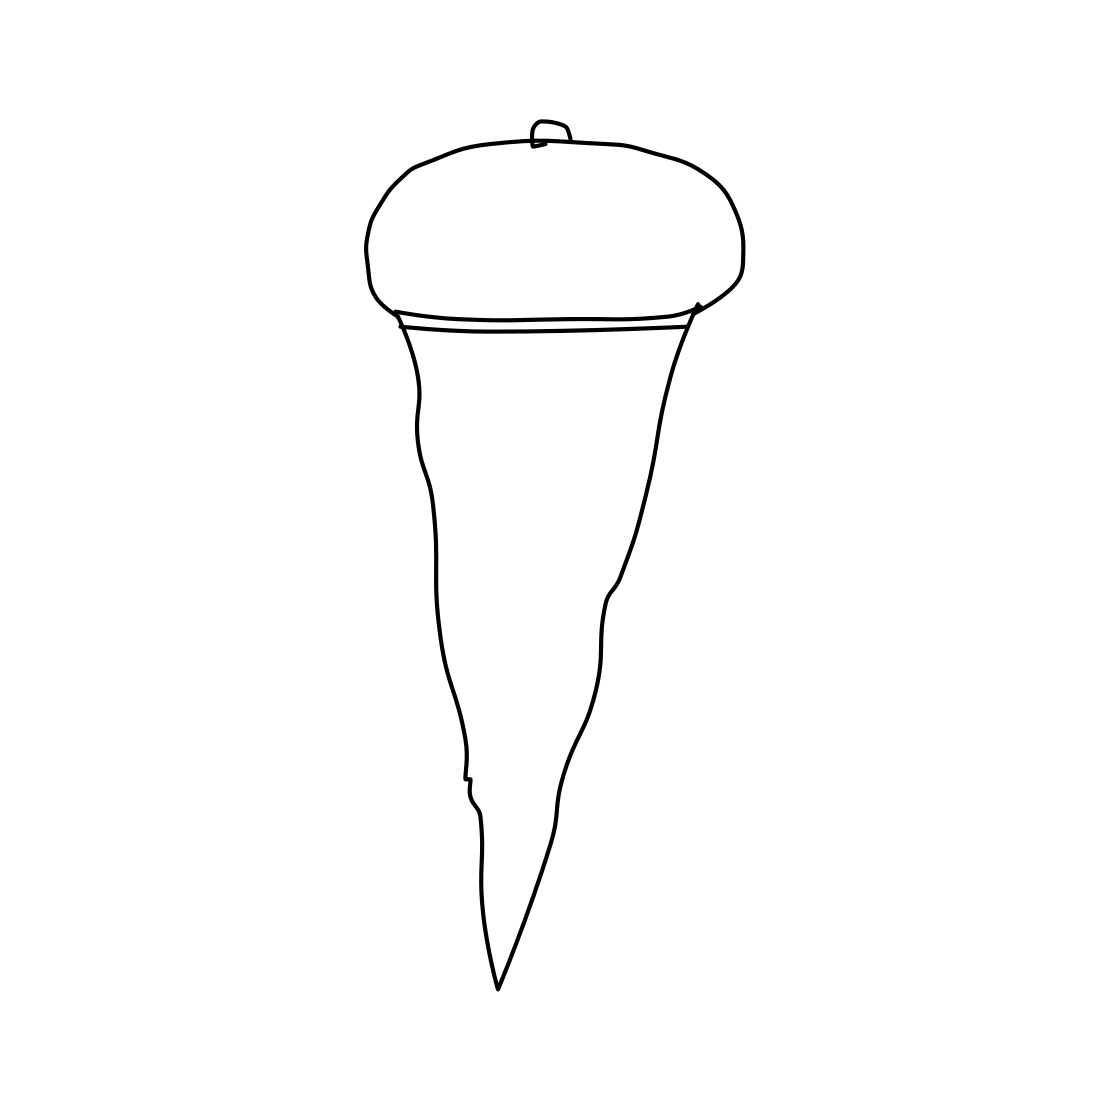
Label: ice-cream-cone